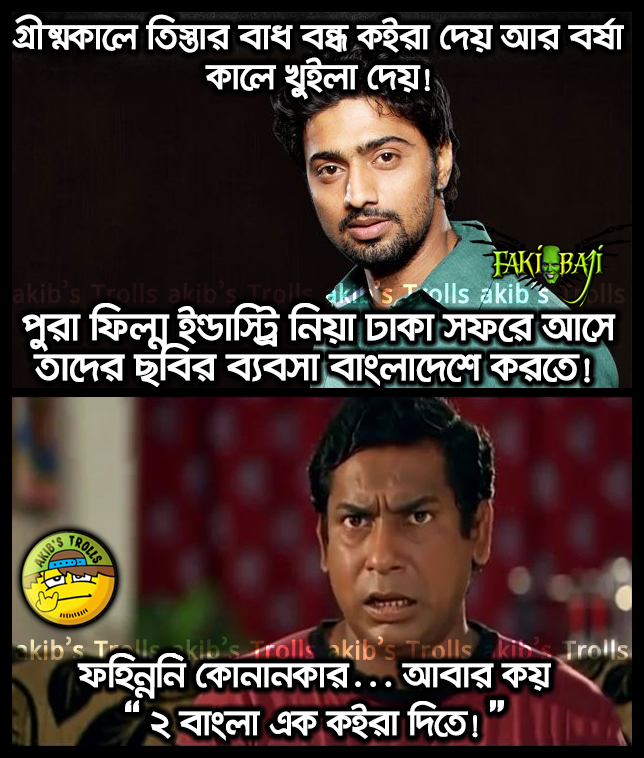
Caption: গ্রীষ্মকালে তিস্তার বাধ বন্ধ কইয়া দেয় আর বর্ষা কালে খুইলা দেয়! পুরা ফিল্ম ইন্ডাস্ট্রি নিয়া ঢাকা সফরে আসে তাদের ছবির ব্যবসা বাংলাদেশে করতে! ফহিন্ননি কোনানকার...আবার কয় "২ বাংলা এক কইরা দিতে!"
Label: non-hate